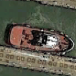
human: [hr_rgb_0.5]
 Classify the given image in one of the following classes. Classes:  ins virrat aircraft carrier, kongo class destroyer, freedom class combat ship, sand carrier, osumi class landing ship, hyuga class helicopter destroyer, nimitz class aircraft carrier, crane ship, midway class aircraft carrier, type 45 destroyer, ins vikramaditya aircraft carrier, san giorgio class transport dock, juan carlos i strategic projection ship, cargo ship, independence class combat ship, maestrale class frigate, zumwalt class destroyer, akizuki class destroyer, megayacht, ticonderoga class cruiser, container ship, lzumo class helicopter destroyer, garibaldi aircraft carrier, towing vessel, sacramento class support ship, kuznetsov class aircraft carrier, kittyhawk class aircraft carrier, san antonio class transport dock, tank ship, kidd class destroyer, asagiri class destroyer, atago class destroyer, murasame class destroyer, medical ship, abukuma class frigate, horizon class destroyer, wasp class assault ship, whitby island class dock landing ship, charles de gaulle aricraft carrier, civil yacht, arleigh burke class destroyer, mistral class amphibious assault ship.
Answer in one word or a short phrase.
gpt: Towing vessel